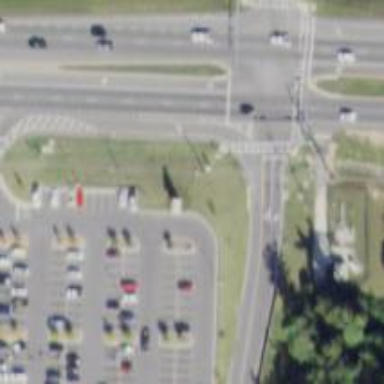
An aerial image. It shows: Marked road crossing.